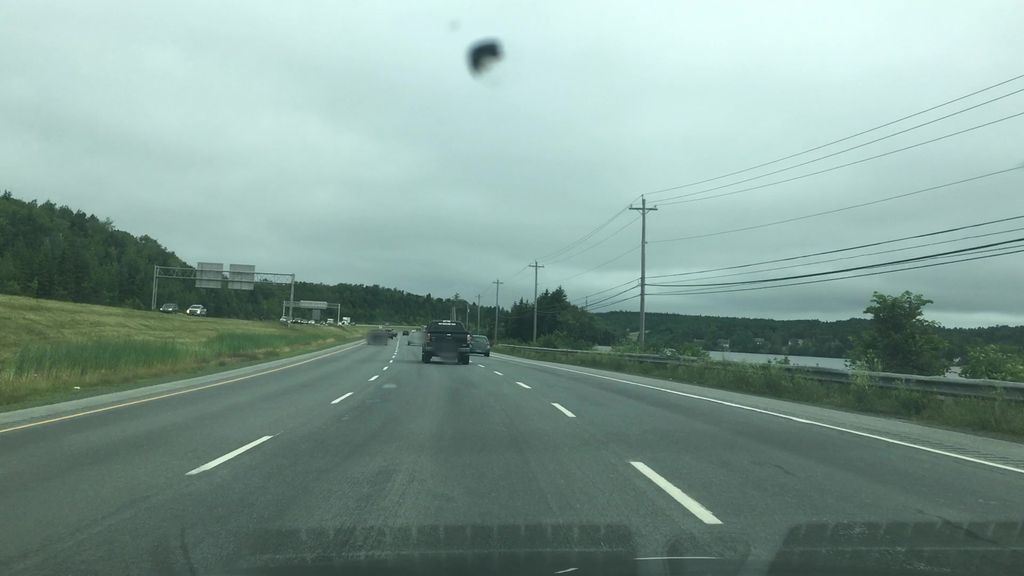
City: halifax